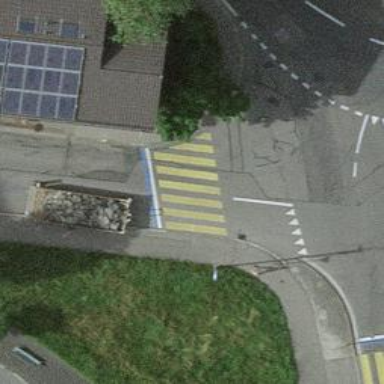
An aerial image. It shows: Kerb serving as barrier.